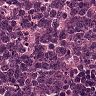
Metastatic tissue present: no